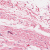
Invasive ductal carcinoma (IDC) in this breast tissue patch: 0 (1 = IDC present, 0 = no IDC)